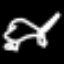
Label: frog